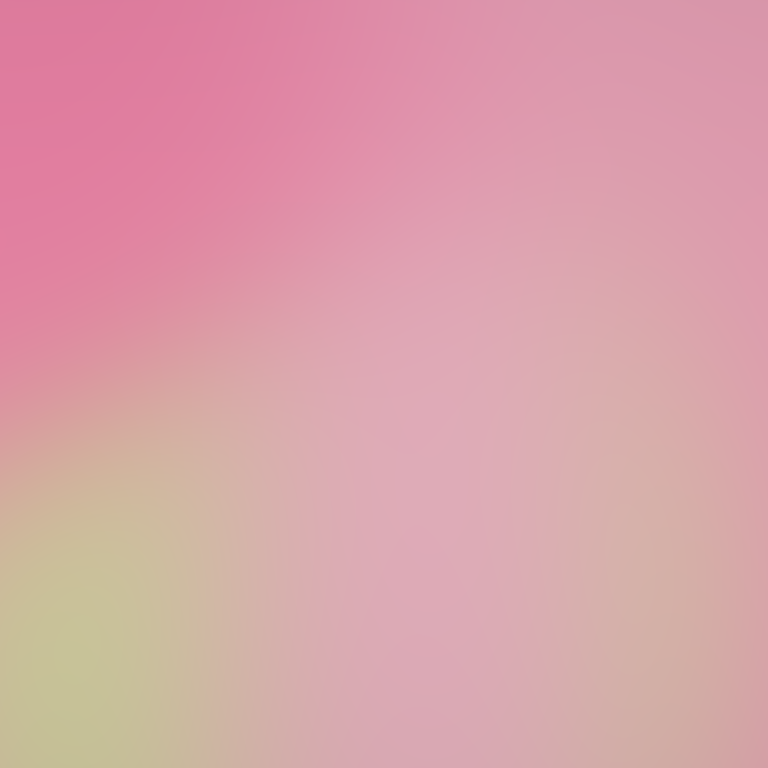
Abstract light effect, smooth gradient from soft pink to pale yellow, calm atmosphere, diffuse light, no room, no furniture, no objects.